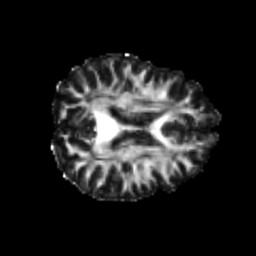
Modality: FA
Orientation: axial
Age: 21
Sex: female
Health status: healthy
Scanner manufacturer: philips
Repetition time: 7.387 s
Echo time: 0.08599 s